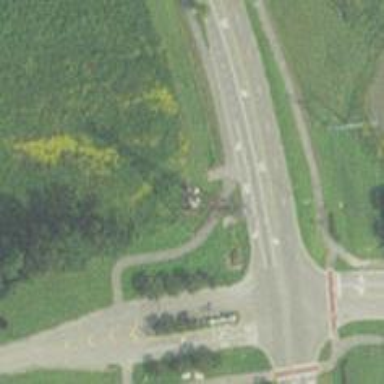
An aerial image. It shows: Cycleway.